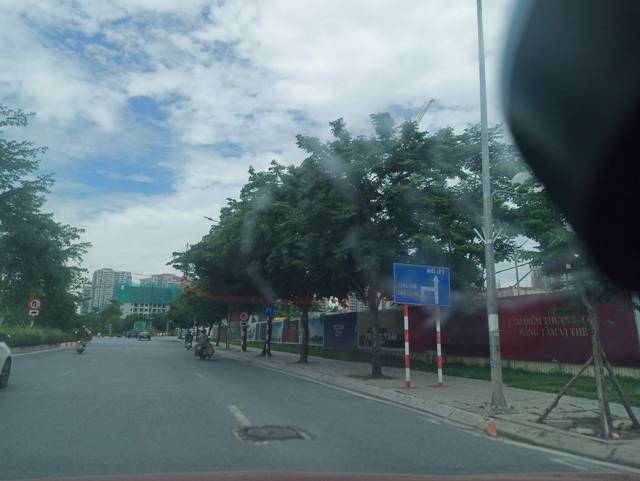
Region: Vietnam
Coordinates: 20.998, 105.934